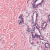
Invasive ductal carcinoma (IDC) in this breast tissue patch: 0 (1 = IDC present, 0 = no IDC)